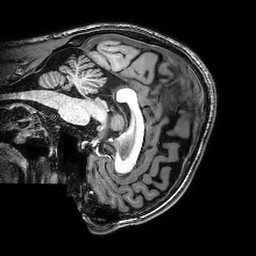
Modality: T1w
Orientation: sagittal
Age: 23
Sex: male
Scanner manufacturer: philips
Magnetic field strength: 3 T
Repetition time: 0.008332 s
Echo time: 0.00385 s